Question: I'm currently working on parallelizing huge matrix computation using CuPY's RawKernels using async streams.
It seems like each RawKernel call is waiting for prevous kernel to finish eventhough I specify that stream is non-blocking.

Does anyone have an idea on what I'm doing wrong?
Here's a simple example that creates 32 streams. Each stream should copy single slice of 3D input array to 3D output array.
'''
import cupy
kernel = cupy.RawKernel(
'''
extern "C"
__global__ void simple_copy(float* iArr, float* oArr, int rows, int cols, int slice){
unsigned int col = blockDim.x*blockIdx.x + threadIdx.x;
unsigned int row = blockDim.y*blockIdx.y + threadIdx.y;
if(row < rows && col < cols){
//this for loop is just additional work to see kernel launches in visual profiler more easily
for(int i=0; i<1000; i++){
oArr[rows*cols*slice + row*cols + col] = iArr[rows*cols*slice + row*cols + col];
}
}
}
'''
, 'simple_copy')
device = cupy.cuda.Device()
# [x, y, z]
iArr1 = cupy.ones((32*32, 32*32, 32), dtype=cupy.float32)
oArr1 = cupy.zeros((32*32, 32*32, 32), dtype=cupy.float32)
n = 32
map_streams = []
for i in range(n):
map_streams.append(cupy.cuda.stream.Stream(non_blocking=True))
# I want to run kernel on individual z-axis slice asynchronous
for i, stream in enumerate(map_streams):
with stream:
kernel((32, 32), (32, 32), (iArr1, oArr1, 32*32, 32*32, i))
device.synchronize()
'''
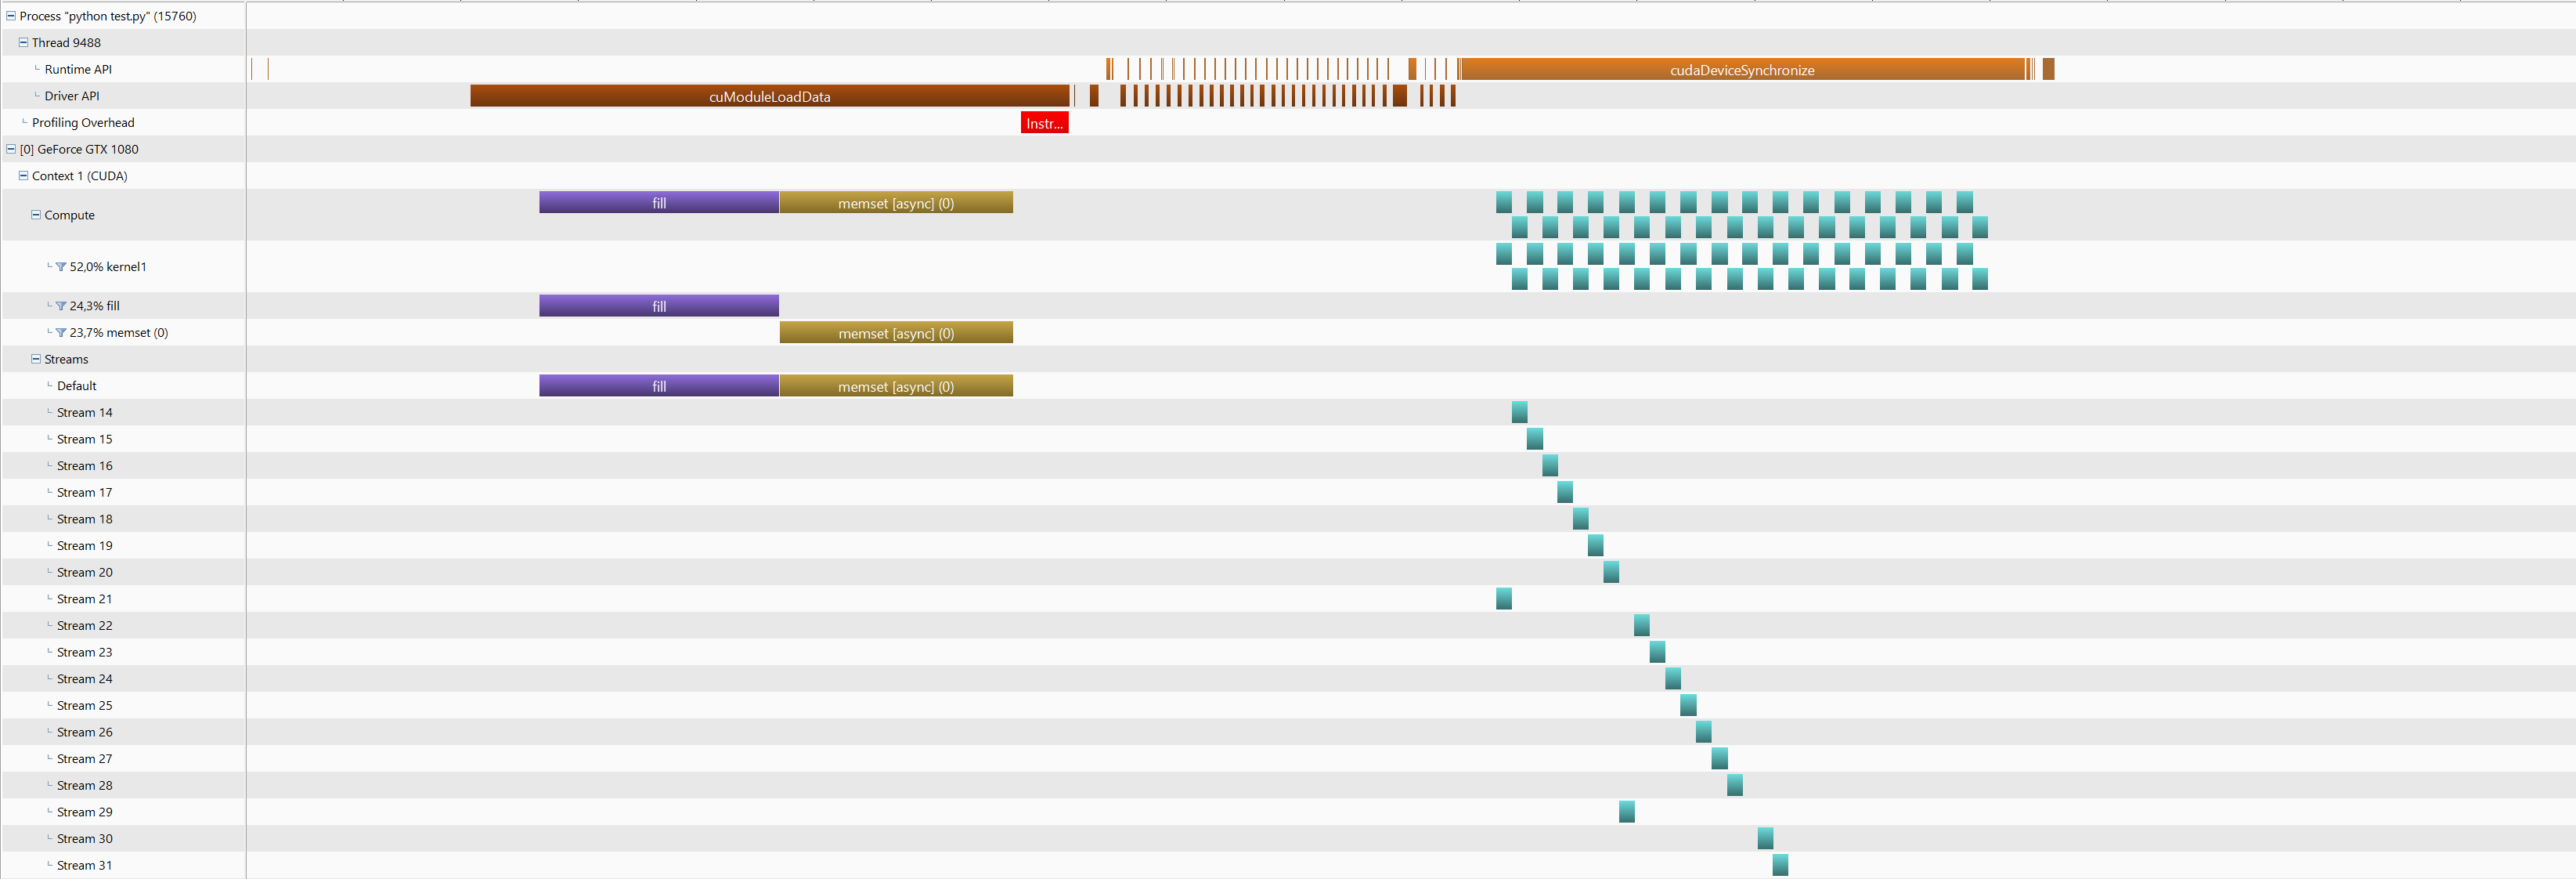
Answer: > It seems like each RawKernel call is waiting for prevous kernel to finish eventhough I specify that stream is non-blocking....
.... Does anyone have an idea on what I'm doing wrong?
You are not doing anything wrong, beyond expecting something to happen that is not possible.
Concurrent kernel execution is only possible if there are sufficient resources available to run more than one kernel at once. All currently supported GPUs have a maximum of 2048 active threads per multiprocessor, and your blocks are 1024 threads each. That means a maximum of two blocks can run per multiprocessor. Depending on the size of your GPU, that means less than roughly 60 blocks could run simultaneously at an absolutely maximum. Given that one kernel launch will "saturate" your GPU capacity many times over, the possibility of a second actually have resources to run is extremely slim. That is why you see no overlap or concurrency between kernel launches.